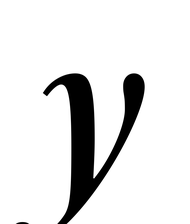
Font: LibreCaslonText-Italic_Italic